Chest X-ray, PA view. Patient: 41 years old, sex M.
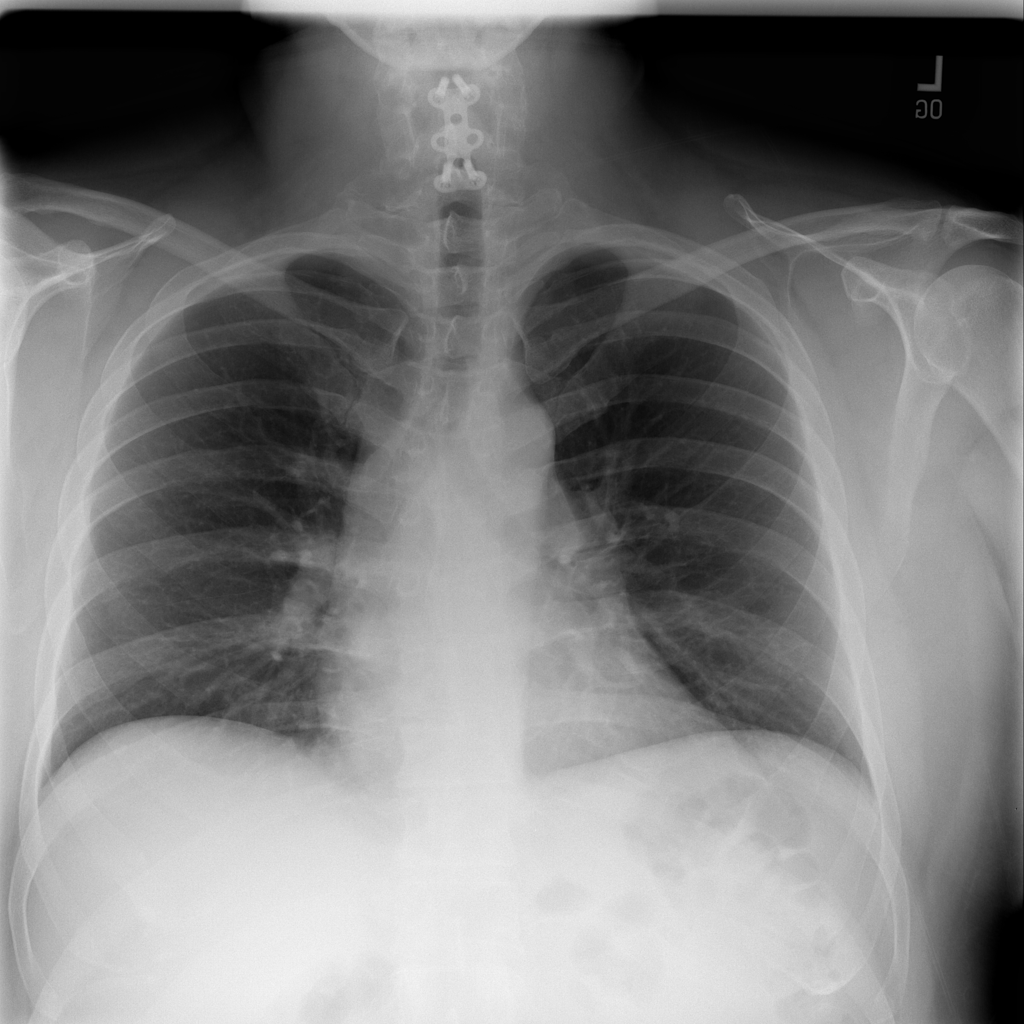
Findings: No Finding